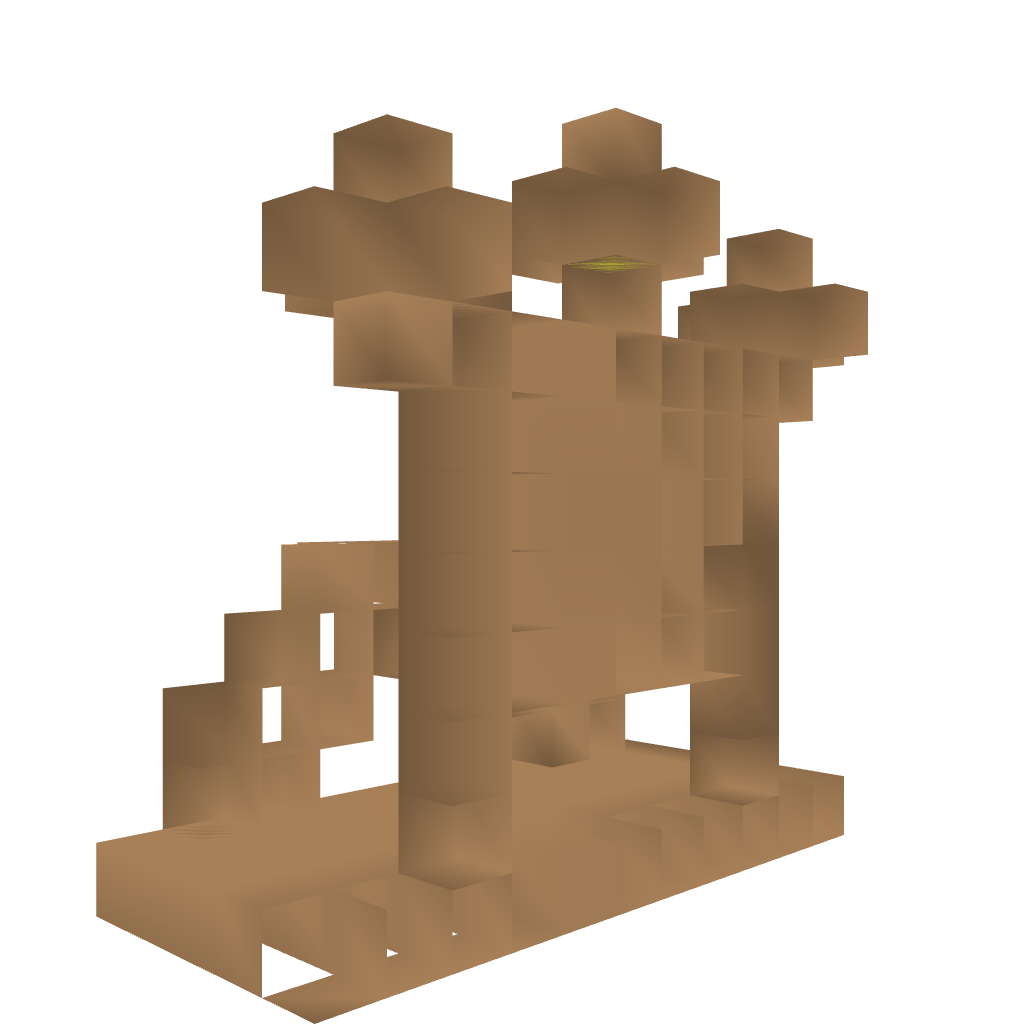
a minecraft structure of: Map Array with Cartographic Viewing Deck good quality